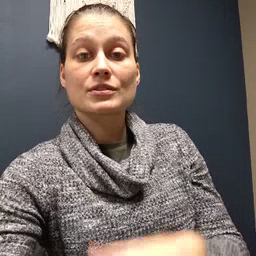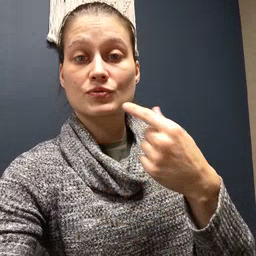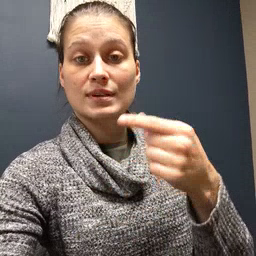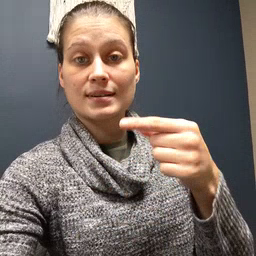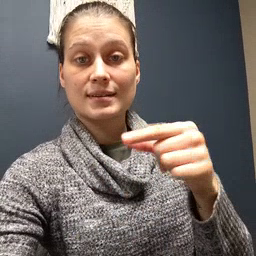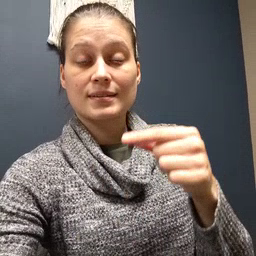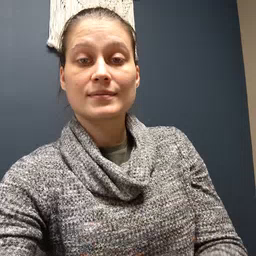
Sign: green